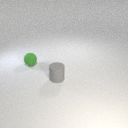
small gray rubber cylinder to the right of small green rubber sphere